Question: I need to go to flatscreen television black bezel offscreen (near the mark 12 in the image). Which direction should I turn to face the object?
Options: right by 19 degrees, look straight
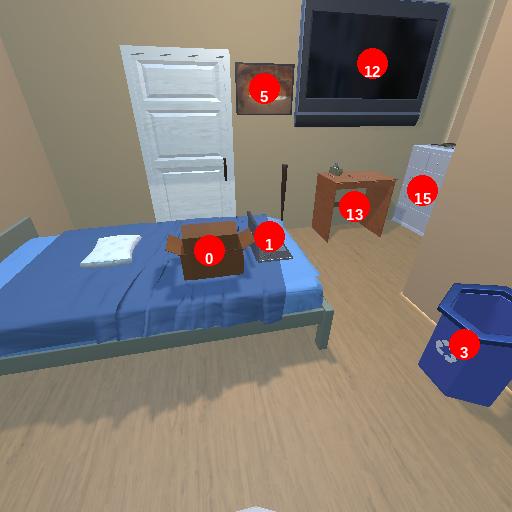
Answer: right by 19 degrees